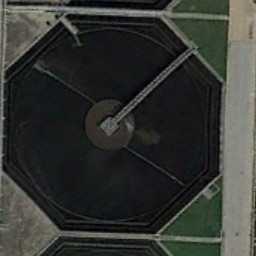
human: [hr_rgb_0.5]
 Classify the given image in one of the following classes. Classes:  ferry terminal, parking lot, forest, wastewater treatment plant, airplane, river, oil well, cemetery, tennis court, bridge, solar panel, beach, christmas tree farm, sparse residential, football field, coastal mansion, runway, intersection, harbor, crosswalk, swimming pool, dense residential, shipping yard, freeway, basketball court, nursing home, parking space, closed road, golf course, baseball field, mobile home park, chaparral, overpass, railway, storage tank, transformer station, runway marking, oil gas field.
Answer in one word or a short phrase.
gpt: wastewater treatment plant